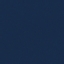
Label: SeaLake